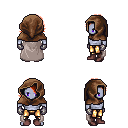
a pixel art fantasy rpg character, male body template, dark elf, purple skin, gray cape, gold greaves, red swoop hairstyle, cloth hood, metal gloves, maroon shoes, four views (front, back, left, right), 2x2 character sprite sheet, small pixel art, hard edges, no anti-aliasing